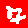
Digit: 7